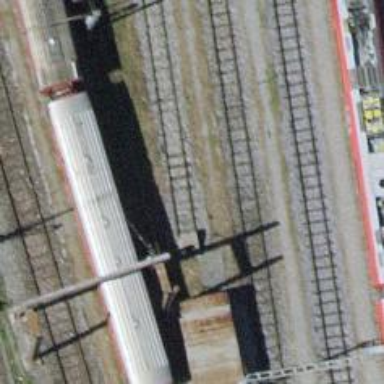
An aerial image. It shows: Railway buffer stop.